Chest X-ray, PA view. Patient: 59 years old, sex M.
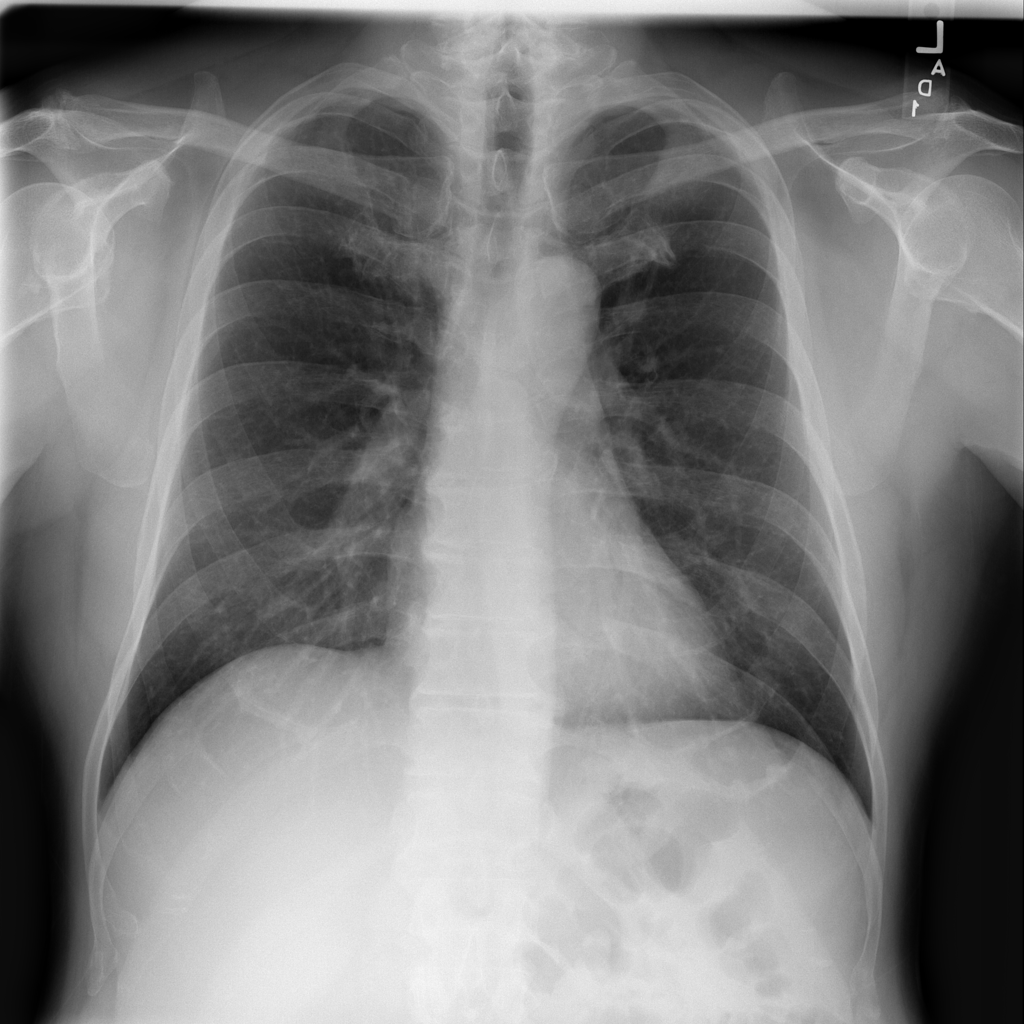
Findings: No Finding